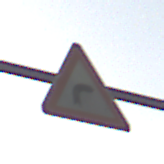
Verkehrszeichen: KurveRechts
Umgebung: Roofed, Suburban
Tageszeit: SunriseSunset
Wetter: Clear
Licht: Natural
Jahreszeit: NotSpecified
Kontrast: MediumContrast